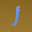
Label: 1